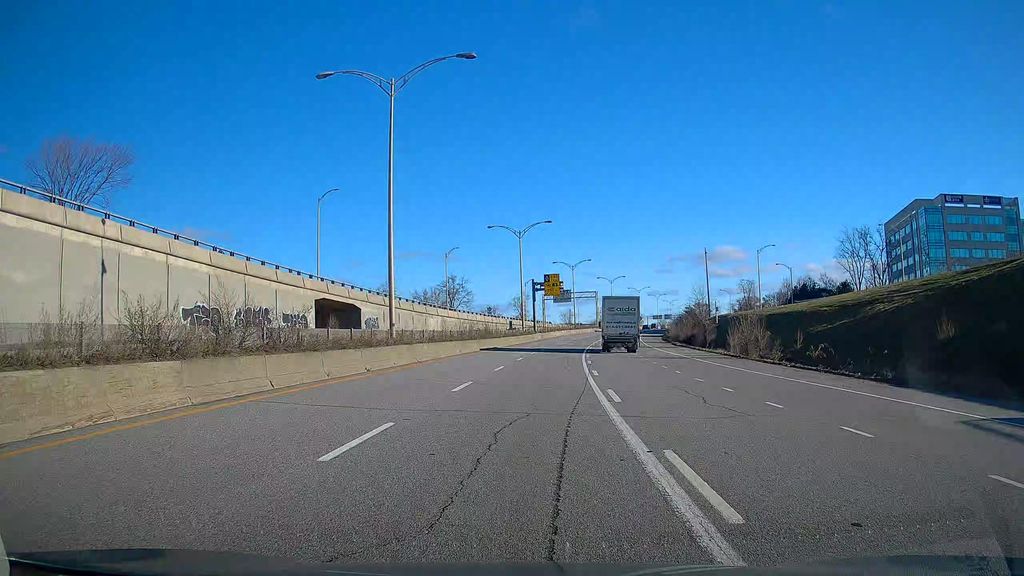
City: montreal